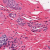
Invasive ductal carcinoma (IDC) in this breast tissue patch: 0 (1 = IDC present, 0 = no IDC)